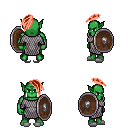
a pixel art fantasy rpg character, male body template, orc, green skin, chain mail, teal pants, red long mohawk hairstyle, white slippers, shield, four views (front, back, left, right), 2x2 character sprite sheet, small pixel art, hard edges, no anti-aliasing